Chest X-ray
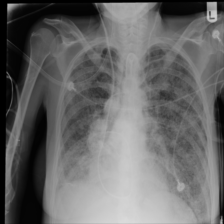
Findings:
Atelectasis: negative
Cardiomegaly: negative
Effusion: negative
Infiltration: negative
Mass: negative
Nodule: negative
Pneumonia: negative
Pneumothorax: negative
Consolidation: negative
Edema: negative
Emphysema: negative
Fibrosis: negative
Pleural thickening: negative
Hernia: negative